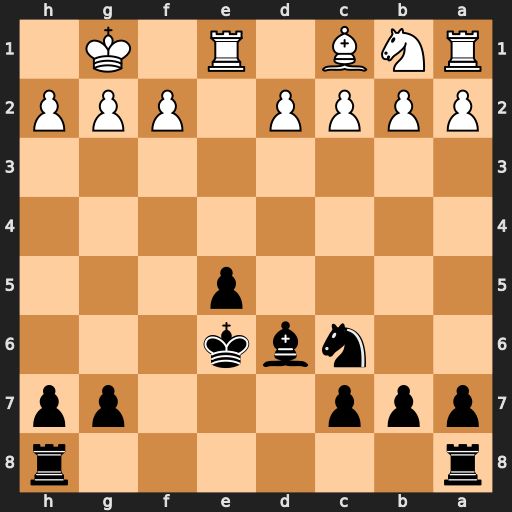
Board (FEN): r6r/ppp3pp/2nbk3/4p3/8/8/PPPP1PPP/RNB1R1K1
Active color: b
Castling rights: -
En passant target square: -
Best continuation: Nd4 Na3 Bxa3 bxa3 Nxc2